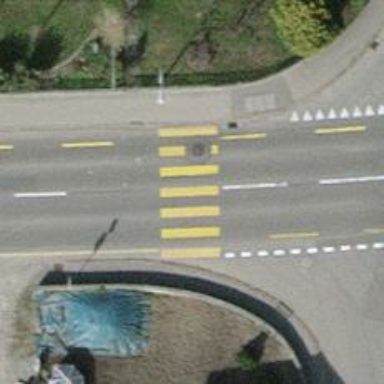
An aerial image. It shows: Uncontrolled zebra crossing on the road.